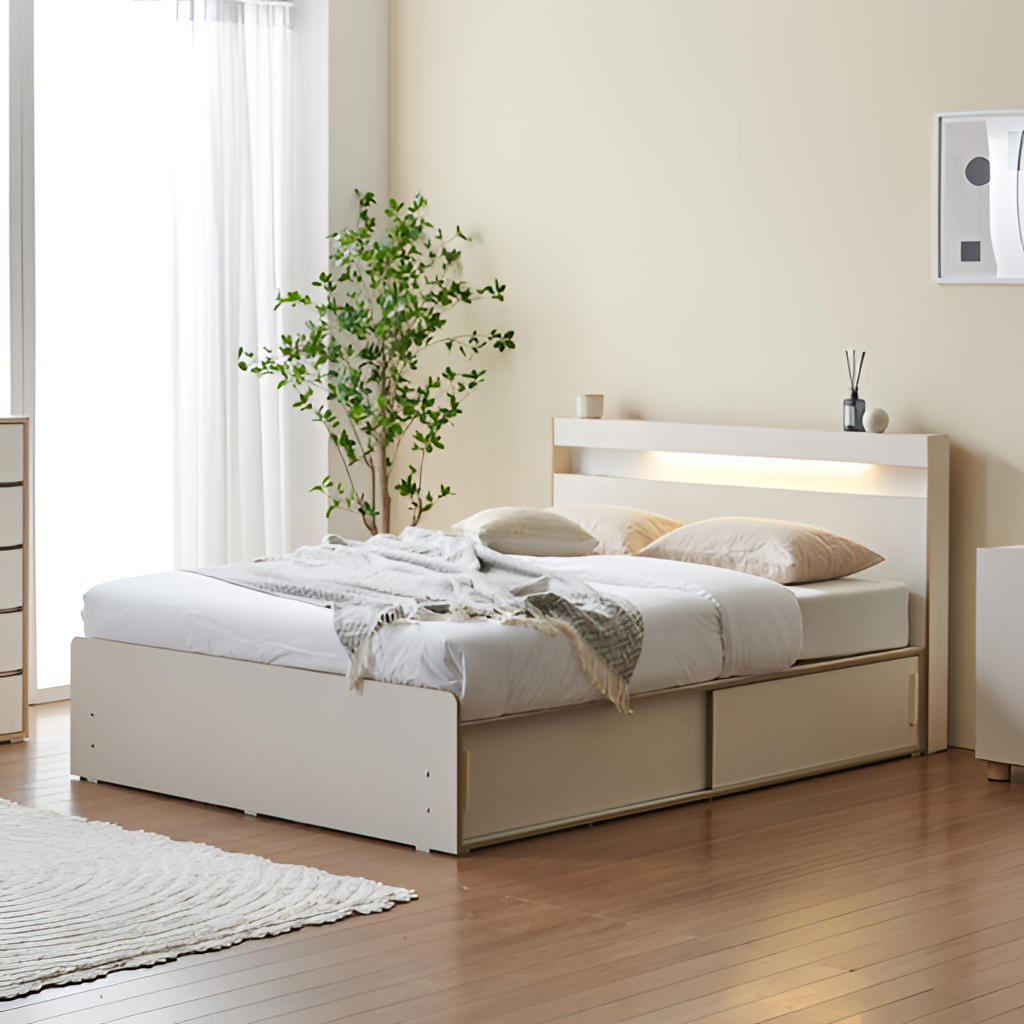
wood illuminated headboard bed, bedroom, paint wallpaper, with solid pattern, brown wood flooring, with plank pattern, modern